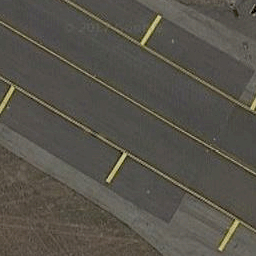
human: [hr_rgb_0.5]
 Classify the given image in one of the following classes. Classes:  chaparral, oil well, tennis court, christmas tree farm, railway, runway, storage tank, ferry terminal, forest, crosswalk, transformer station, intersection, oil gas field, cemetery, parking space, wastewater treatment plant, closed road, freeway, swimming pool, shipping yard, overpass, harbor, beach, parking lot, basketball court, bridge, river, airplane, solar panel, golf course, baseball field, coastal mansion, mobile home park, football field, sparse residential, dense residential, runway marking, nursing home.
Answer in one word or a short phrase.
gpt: runway marking